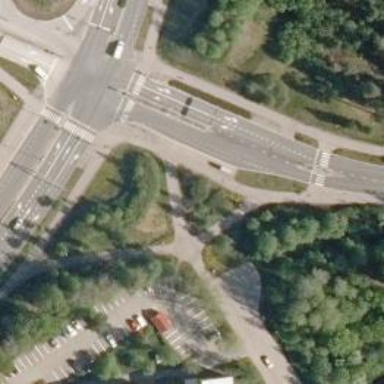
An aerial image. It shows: Asphalt cycleway.